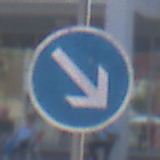
Verkehrszeichen: VorgeschriebeneVorbeifahrtRechts
Umgebung: Outdoor, Urban
Tageszeit: MorningAfternoon
Wetter: Clear
Licht: Natural
Jahreszeit: NotSpecified
Kontrast: HighContrast